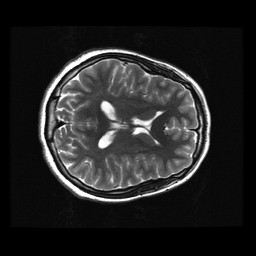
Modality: T2w
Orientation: axial
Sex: female
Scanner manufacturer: ge
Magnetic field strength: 3 T
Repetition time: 5 s
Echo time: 0.1017 s